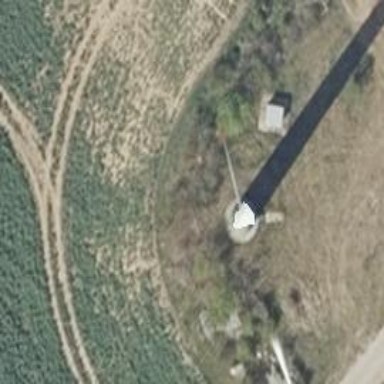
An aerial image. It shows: Wind generator using horizontal axis wind turbines.